Question: I am using applet viewer for my Web Application.
Before loading the applet viewer, is it possible to remove the java loading image.
Please check the attachment.
Thanks -
Haan
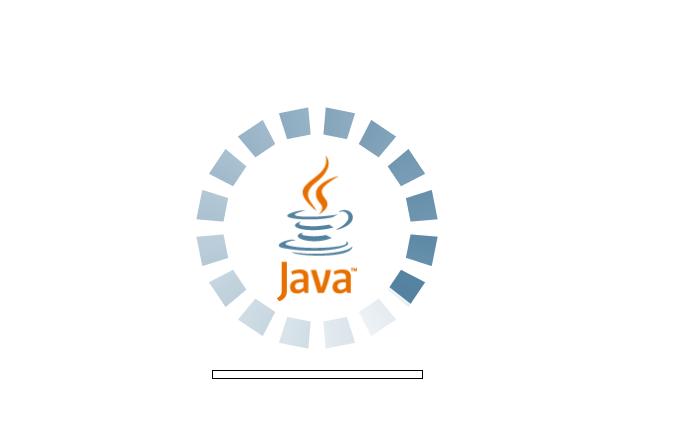
Answer: See the image parameter in <URL>. To 'remove' the image you might simply replace it with a 1x1 transparent GIF, but a more meaningful loading image would be best.